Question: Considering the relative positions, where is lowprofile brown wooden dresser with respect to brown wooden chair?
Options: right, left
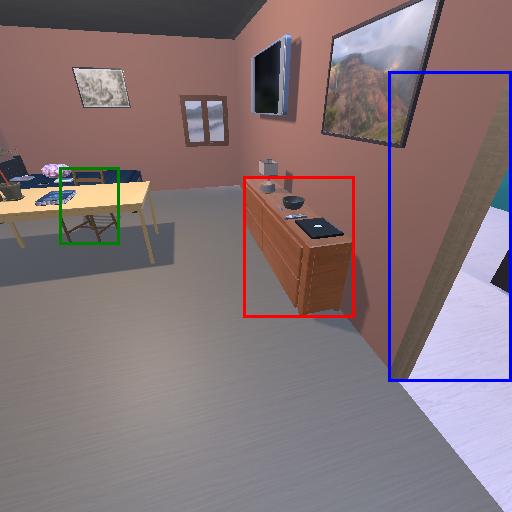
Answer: right